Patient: sex M, age 48
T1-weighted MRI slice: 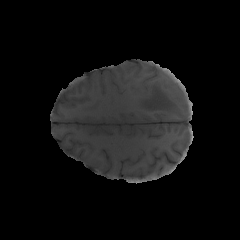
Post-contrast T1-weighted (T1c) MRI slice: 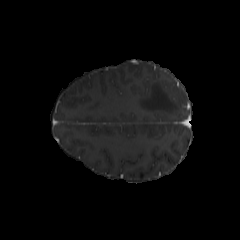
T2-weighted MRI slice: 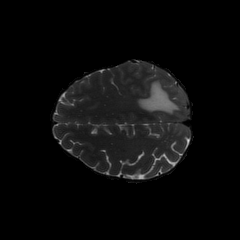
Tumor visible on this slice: yes
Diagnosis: Glioblastoma, IDH-wildtype
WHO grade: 4